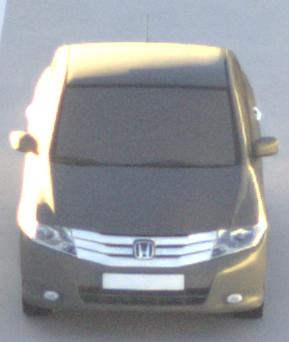
Make: Honda
Model: City
Detailed model: Gen. 6
Model produced from: 2008
Model produced until: 2013
Doors: 4
Color: gray
Road condition: dry road
Daytime: sunrise or sunset
Contrast: low contrast